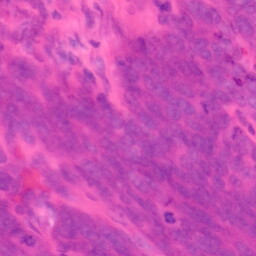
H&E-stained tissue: Colon